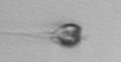
Label: Apedinella